Question: I'm trying to build an application featureing three radio buttons in a dialog box. I'm experiencing a head-scratcher of an error. Here are the consistencies between cases I've noted:
- 'java/bin/*'- - - - -
Frustrated, I turned to <URL> to grab some code to test. The launcable applet runs fine, inferring that I have the proper version of Java to run the program. I downloaded the 'RadioButtonDemo.java' source code, as well as the full project to my 'java/bin/*' directory. It's all unzipped to the right paths and, except for extracting from the zip files, untouched since it left Java's servers, I get the same error.

A link to the code I downloaded itself is <URL>.
I'm importing
'''
package components;
import java.awt.*;
import java.awt.event.*;
import javax.swing.*;
'''
and not being all that familiar with 'package' yet, I'm wondering if I need to get rid of tha; this is the firt bit of code I'm creatingfor this project...so I don't have any other package elements for the class to find...dunno if I'm thinking about that though.
I'm running:
- -
Anyone ever see this before and/or know what to do?
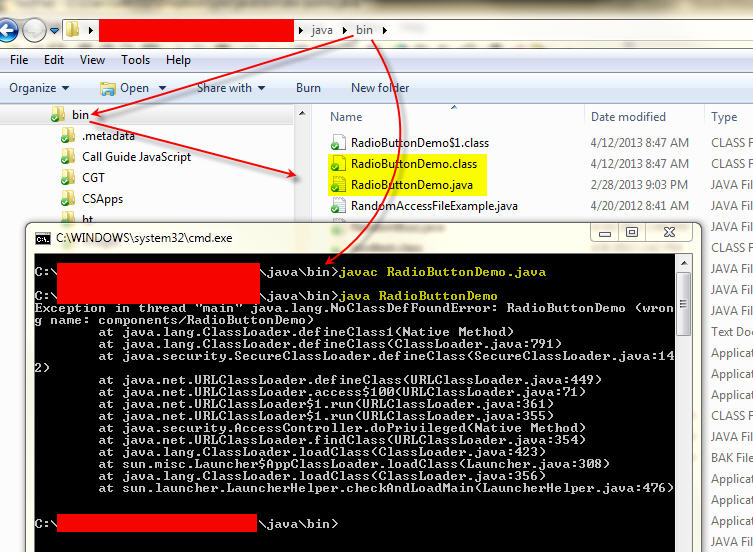
Answer: The '.class' files must be in a package structure in the 'java/bin' directory.
'''
java/bin/components/RadioButtonDemo.class.
'''
Or even
'''
java/bin/classes/components/RadioButtonDemo.class
'''
depending on your classpath.
---
Simple test for your current build is to move that 'RadioButtonDemo.class' file into a folder called 'components' and try again, it will work